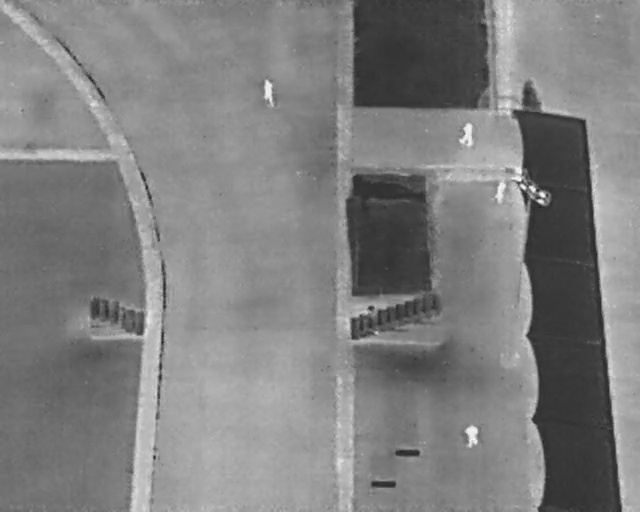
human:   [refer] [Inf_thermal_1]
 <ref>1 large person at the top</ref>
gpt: <box>[[39, 16, 44, 19, 175]]</box>